Question: '''
Dim query As String = "SELECT TOP 1 * FROM tblPiglets ORDER BY ID DESC"
Using cmd As New OleDbCommand(query, con)
Dim dr As OleDbDataReader = cmd.ExecuteReader()
If dr.Read() Then
Do
Dim week, pig, newpig As String
week = dr("Week").ToString()
pig = dr("PigletNumber").ToString
If mtWeek.Text = week Then
' check if same week was entered, if true, I tried something like this
' For i As Integer = pig To mtPig.Text
' MsgBox - this is only to test whether its executing the code that I want
' Next
' But msgbox never displayed, loop doesn't recognize 0010 as it is
End If
Loop While dr.Read
Else
End If
End Using
'''
Sample Data:

What I am doing is to auto generate/save a list of of piglets.
User inputs WEEK and SOWORDER then the number of new born piglets, say 10. The result will be the picture above.
(code above) If the user added another on WEEK=01 but a new SOWORDER=02(mother pig), the result must be: '01 02 0011', because its on the same week.
(based on what I've tried) How can I read '0010' as Integer as it is . Check comment on code.
If you guys have some other workaraounds, let me know :)
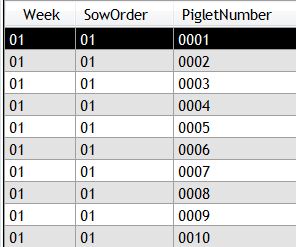
Answer: You are comparing strings and you should compare integers:
'''
Dim query As String = "SELECT TOP 1 * FROM tblPiglets ORDER BY ID DESC"
Using cmd As New OleDbCommand(query, con)
Dim dr As OleDbDataReader = cmd.ExecuteReader()
If dr.Read() Then
Do
Dim week, pig, newpig As String
week = dr("Week").ToString()
pig = dr("PigletNumber").ToString
If mtWeek.Text = week Then
For i As Integer = CInt(pig) + 1 To CInt(pig) + CInt(mtPig.Text)
MessageBox.Show(i)
Next
End If
Loop While dr.Read
Else
End If
End Using
'''